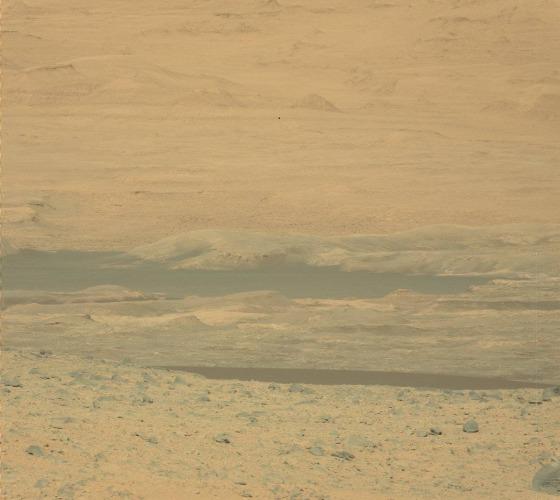
Terrain classes present: Gravel / Sand / Soil